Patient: sex M, age 75
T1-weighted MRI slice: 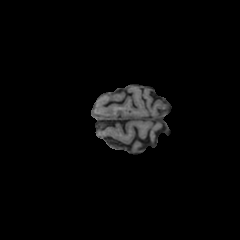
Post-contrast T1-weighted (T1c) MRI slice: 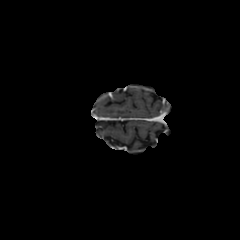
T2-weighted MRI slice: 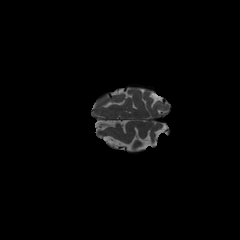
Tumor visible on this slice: no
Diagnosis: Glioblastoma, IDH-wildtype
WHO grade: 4